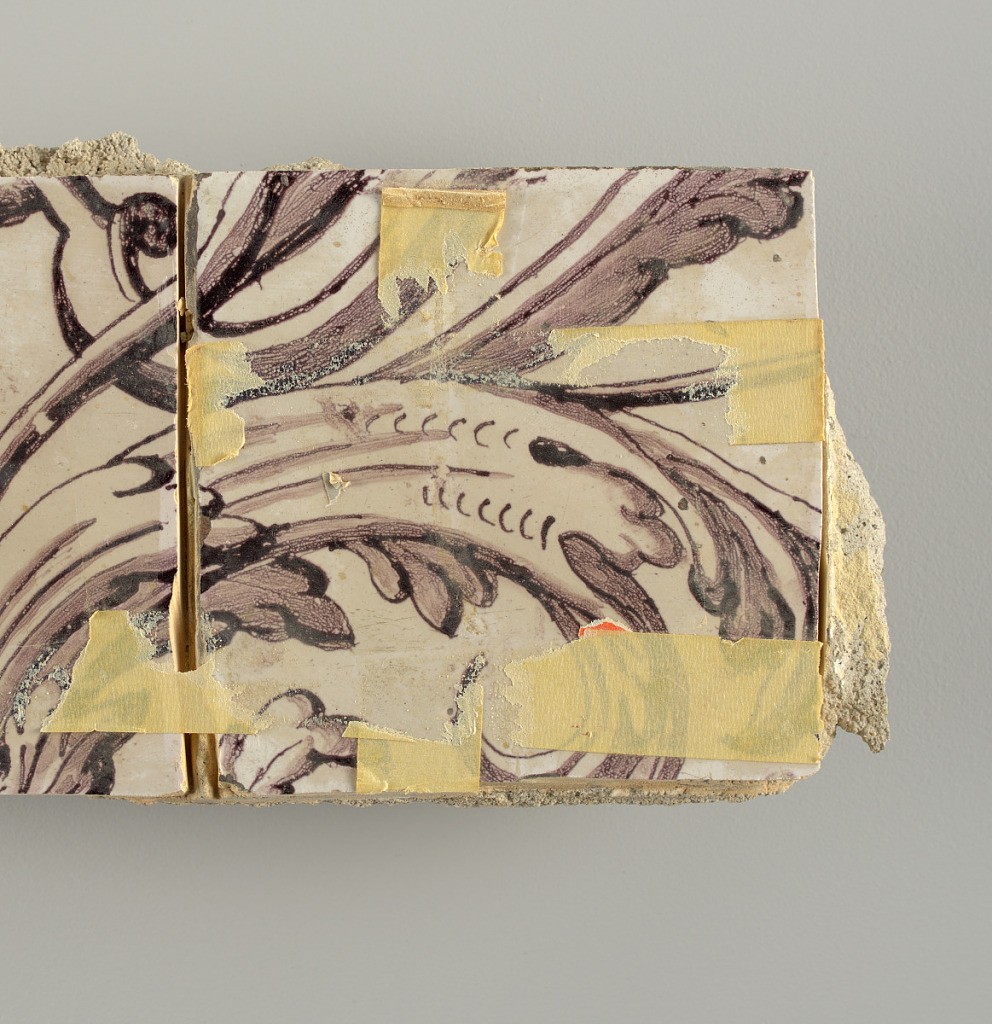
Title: Wall facing
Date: ca. 1725
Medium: tin-glazed earthenware, underglaze
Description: Two vertical rectangles, twenty-three tiles high.  A) Nine tiles wide at top; seven tiles wide at bottom.  B) Ten and one-half tiles wide.

Arabesque design of foliage.  A) with centered figure of Justice under a canopy.  B) with centered urn.